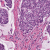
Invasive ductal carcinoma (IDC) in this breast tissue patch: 1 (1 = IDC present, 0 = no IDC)